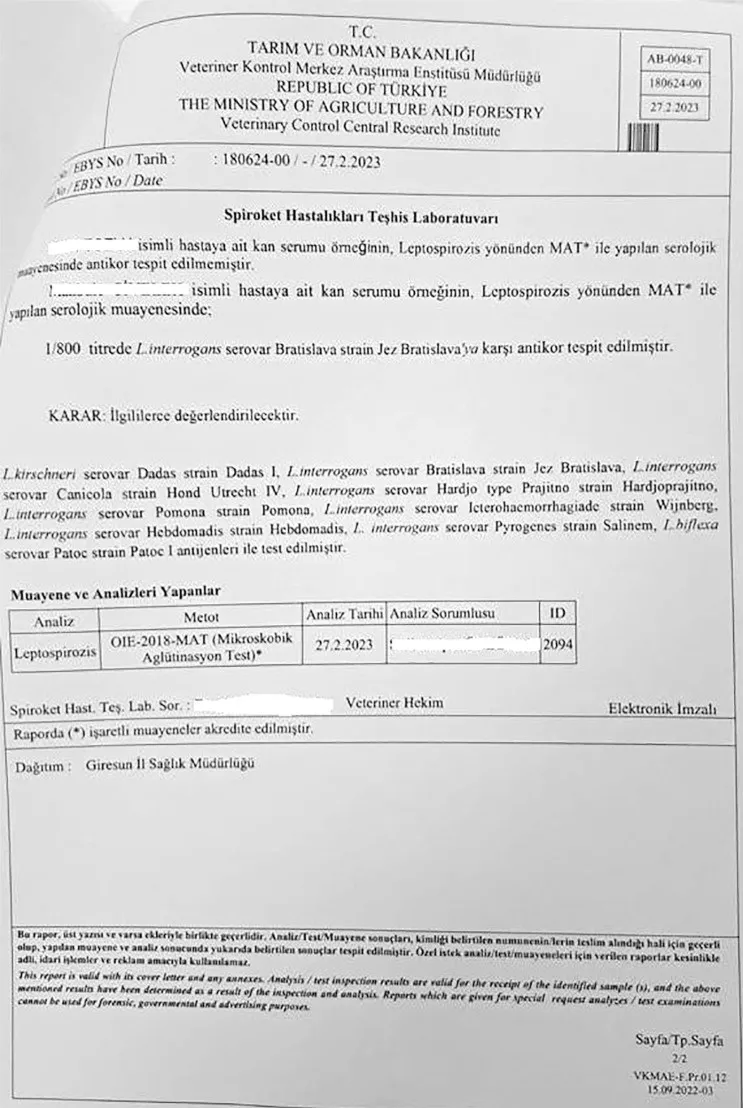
MAT result of the patient.
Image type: chart (chart)